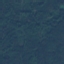
Land use / land cover: Forest